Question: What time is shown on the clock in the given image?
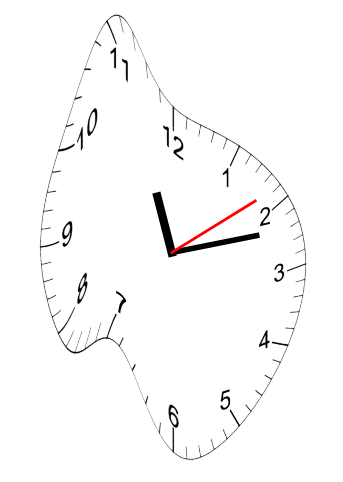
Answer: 11:12:09